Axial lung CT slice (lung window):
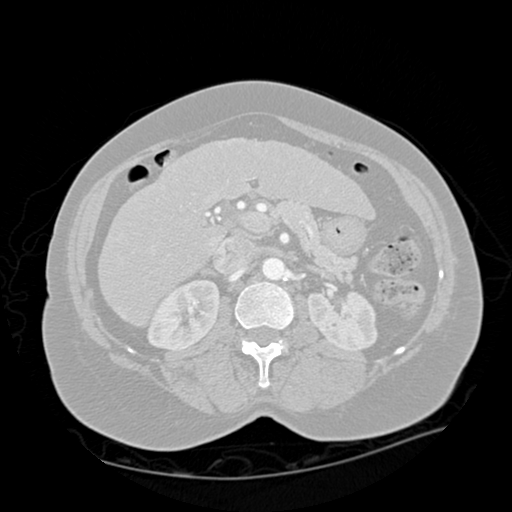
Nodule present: no